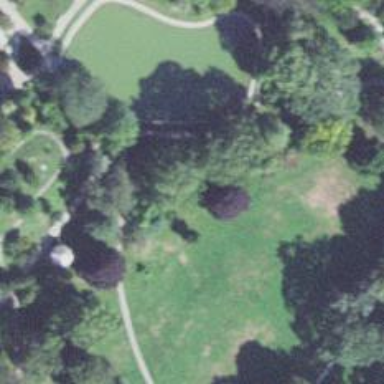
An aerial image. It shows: Park located in historic district.